Question: I have a 360x360 image I want to remove lines in it
the portion on it has periodic noisy lines I am working on MATLAB
I tried median filter, but not working how to denoise this image and remove lines?

I tried this
'''
%image 360x360
[rows, columns, numberOfColorChannels] = size(image);
subplot(2, 2, 1);
imshow(image,[]);
horizontalProfile = mean(image);
subplot(2, 2, [2, 4]);
plot(horizontalProfile, 'b-');
grid on;
bottomEnvelope = movmin(horizontalProfile, 10);
upperEnvelope = movmax(horizontalProfile, 10);
deltaGL = mean(upperEnvelope- bottomEnvelope)
hold on;
plot(bottomEnvelope, 'r-', 'LineWidth', 2);
plot(upperEnvelope, 'r-', 'LineWidth', 2);
% Compute midline
midline = (bottomEnvelope + upperEnvelope) / 2;
plot(midline, 'm-', 'LineWidth', 2);
columnsToDim = horizontalProfile > midline;
image(:, columnsToDim) = image(:, columnsToDim) - deltaGL;
subplot(2, 2, 3);
imshow(image, []);
'''
<URL>
But that did not work better
I've uploaded the image data to <URL>
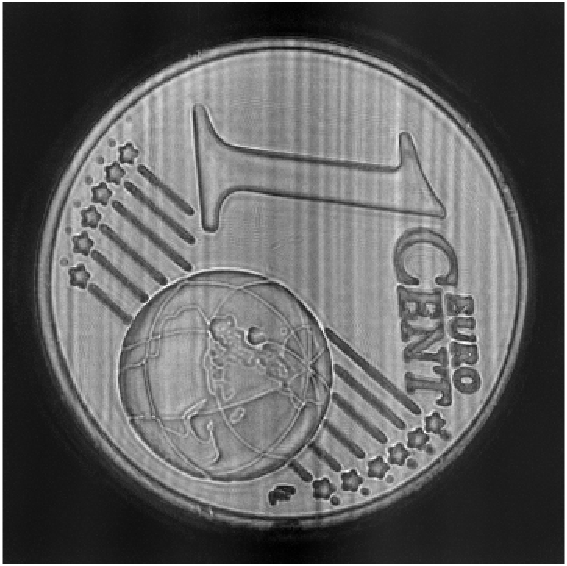
Answer: This is a perfect use case for the <URL>.
FFT converts an image in the spatial domain to its frequency domain. The frequency domain can be used to smoothen particular noises (vertical lines in your case) in the spatial domain by removing the corresponding high frequency signals. There are tons of sources you can inform yourself about it, so I leave this part to you.
Here is my approach.*
'''
import cv2
import numpy as np
import matplotlib.pyplot as plt
img = cv2.imread('coin.png',0)
# get the frequency domain
f = np.fft.fft2(img)
fshift = np.fft.fftshift(f)
magnitude_spectrum = 20*np.log(np.abs(fshift))
# smoothen the vertical lines in the spatial domain =
# remove the high frequency signals (i.e. horizontal lines) in the frequency domain
rows, cols = img.shape
crow,ccol = rows//2 , cols//2
fshift[crow-5:crow+6, 0:ccol-10] = 0
fshift[crow-5:crow+6, ccol+11:] = 0
magnitude_spectrum_no_vertical = 20*np.log(np.abs(fshift))
# get the spatial domain back
f_ishift = np.fft.ifftshift(fshift)
img_back = np.fft.ifft2(f_ishift)
img_back = np.real(img_back)
'''
<URL>
This is the output image only.
<URL>
Feel free to play around with different approaches: Applying a gaussian filter before FFT to improve the outcome, masking background and so on.
*: Sorry I have no MATLAB. It should be easy to port my Python script to MATLAB, though.